Interaction volume radius: 10 \u00c5
Interaction volume height: 30 \u00c5
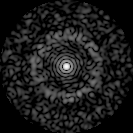
Disorder parameter: 0.8444